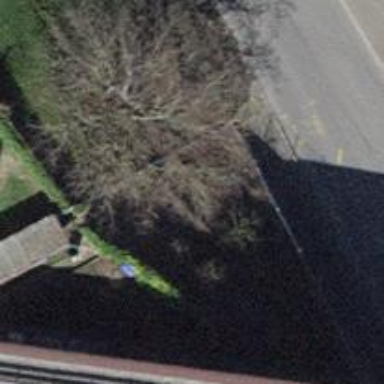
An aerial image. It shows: Bus stop along the road.